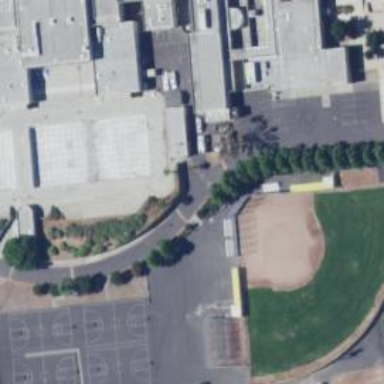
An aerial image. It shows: Asphalt schoolyard.